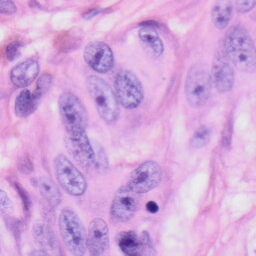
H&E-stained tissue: Skin